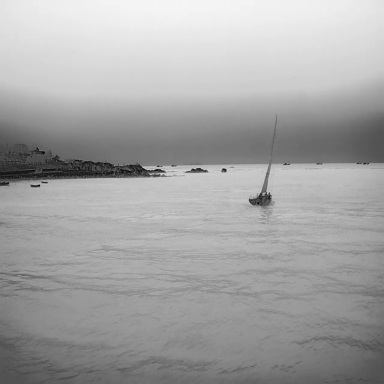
There are ten objects shown in the infrared image, including a sailboat, and nine bulk_carriers.